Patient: sex F, age 58
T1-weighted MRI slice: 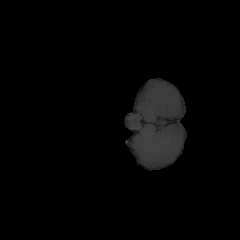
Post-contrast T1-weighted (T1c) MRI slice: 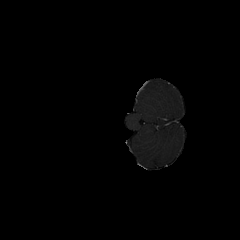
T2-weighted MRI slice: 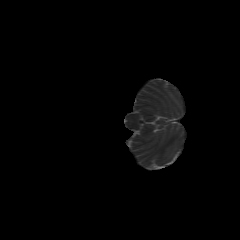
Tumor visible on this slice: no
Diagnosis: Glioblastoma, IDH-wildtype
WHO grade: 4